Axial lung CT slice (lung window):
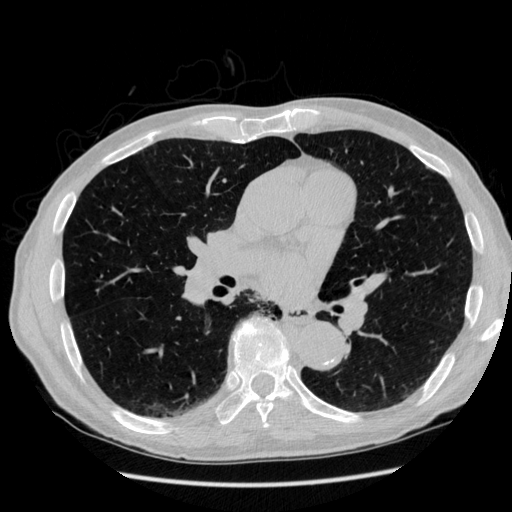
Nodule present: no